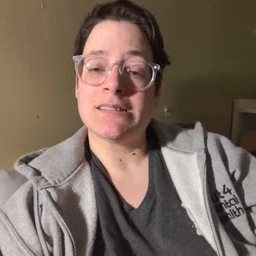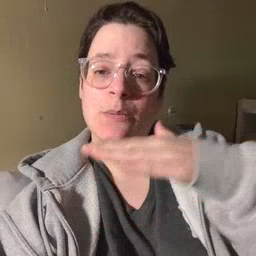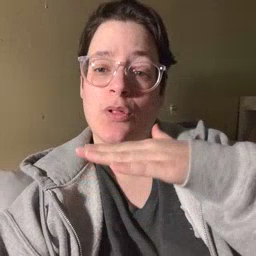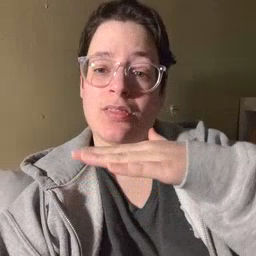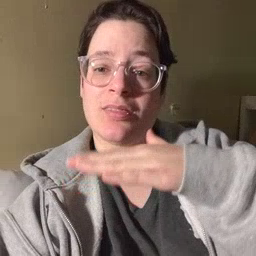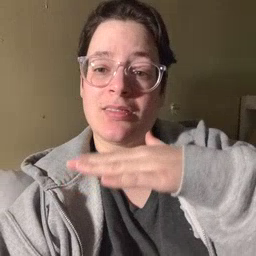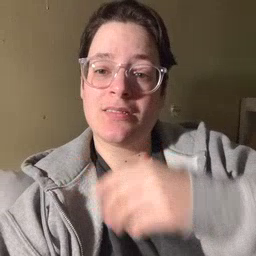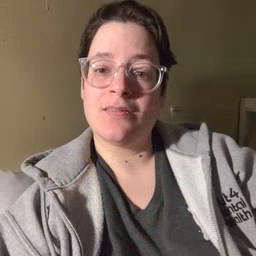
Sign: table